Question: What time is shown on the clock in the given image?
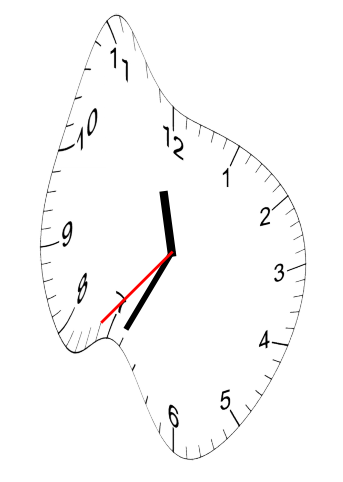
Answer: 11:34:37